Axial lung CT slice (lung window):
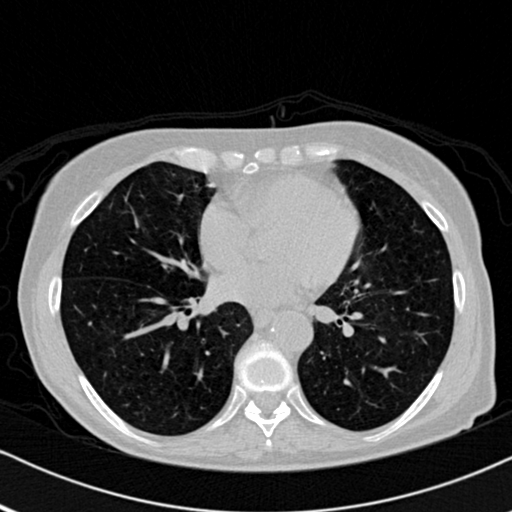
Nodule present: no